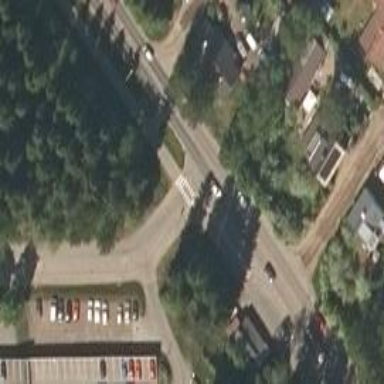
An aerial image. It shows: Asphalt cycleway with zebra crossing.